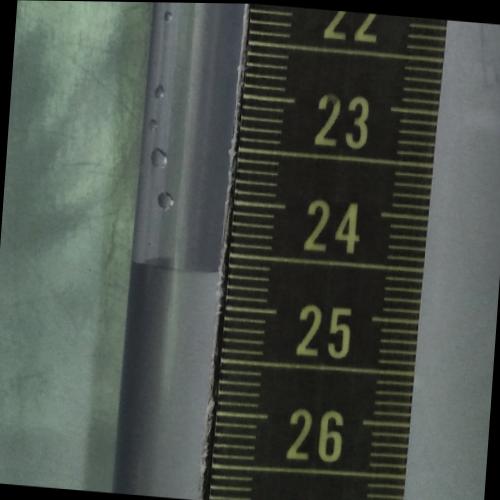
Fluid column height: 24.7 cm